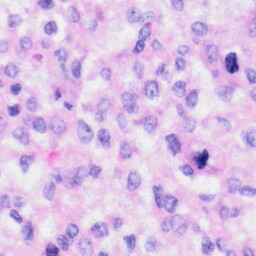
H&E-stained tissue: Liver